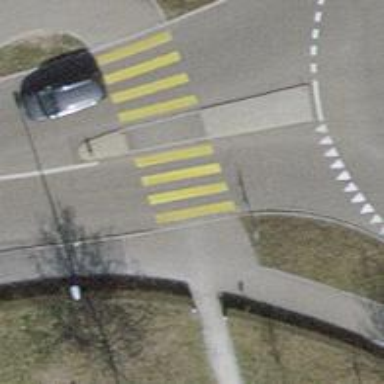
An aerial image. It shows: Uncontrolled zebra crossing with pedestrian island.